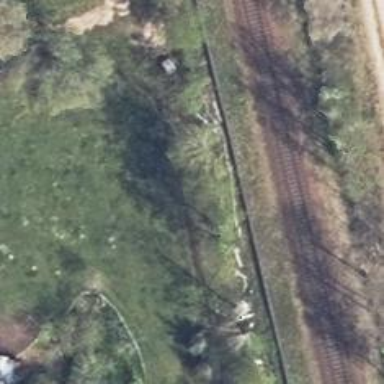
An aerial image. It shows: Abandoned railway.